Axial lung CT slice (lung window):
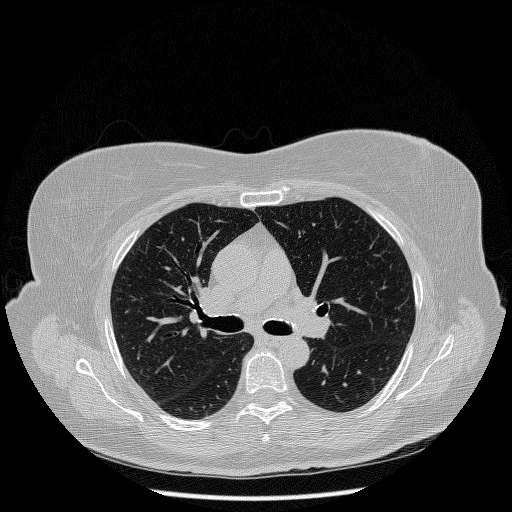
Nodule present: no